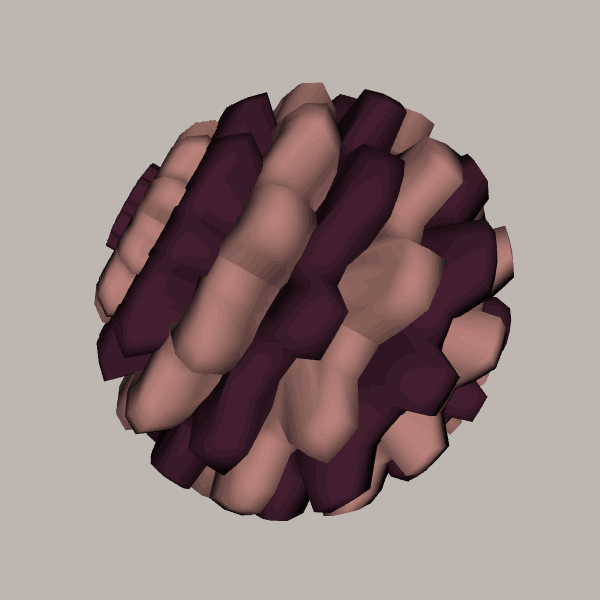
Background: light